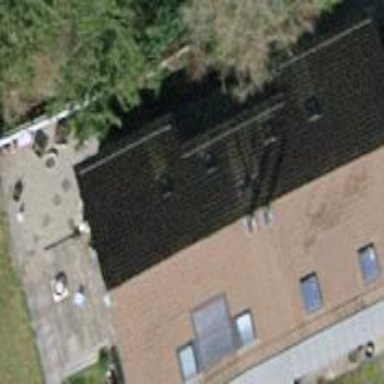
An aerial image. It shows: Semi-detached house with gabled roof.